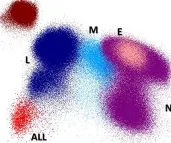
Dotplots are represented with a dimensionality reduction approach (principal component analysis or automatic population separator (APS) in infinicyt software, Cytognos) which allow the identification of the different immune population within the bone marrow. Lymphocytes, ER, erythroblasts, N, granulocytes, M, monocytes.
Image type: pathology (giemsa)